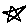
Label: star